Question: I have multiple sheet of data that include subtotals for groups of data based on a particualr column. Now I need a vba code that would take the subtotal from x number of sheets and copy the totals to a single summary sheet. As you can see below the code needs to insert a row for the subtotals of "SheetName1" and fill in the subtotals for Column3 Values(A, B and C) of "SheetName1" and the same for the rest of the sheets:

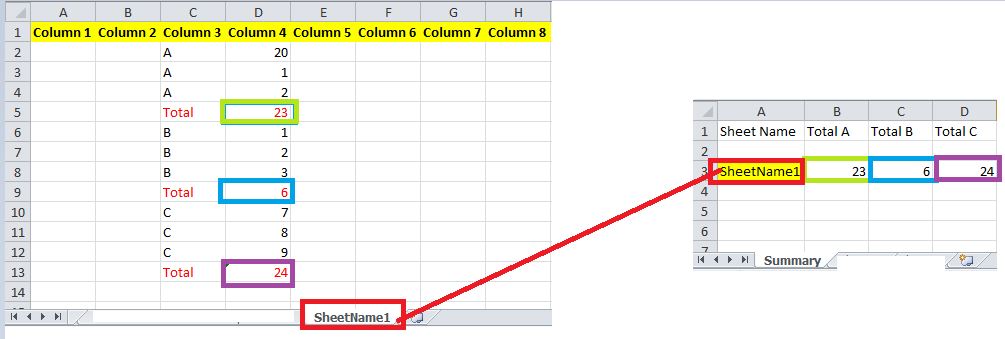
Answer: '''
Sub tester()
Dim sht As Worksheet, rw As Range, c As Range, i As Long
Set rw = Sheets("Summary").Cells(Rows.Count, 1).End(xlUp) _
.Offset(1, 0).EntireRow
For Each sht In ActiveWorkbook.Worksheets
If sht.Name <> "Summary" Then
i = 2
rw.Cells(1).Value = sht.Name
Set c = sht.Range("C1")
Do While c.Value <> ""
If c.Value = "Total" Then
rw.Cells(i).Value = c.Offset(0, 1).Value
i = i + 1
End If
Set c = c.Offset(1, 0)
Loop
Set rw = rw.Offset(1, 0)
End If
Next sht
End Sub
'''